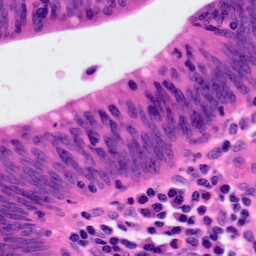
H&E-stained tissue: Colon